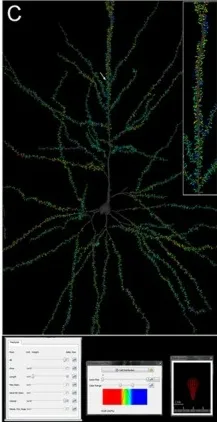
Spine Volume and Length.
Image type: pathology (immunostaining)